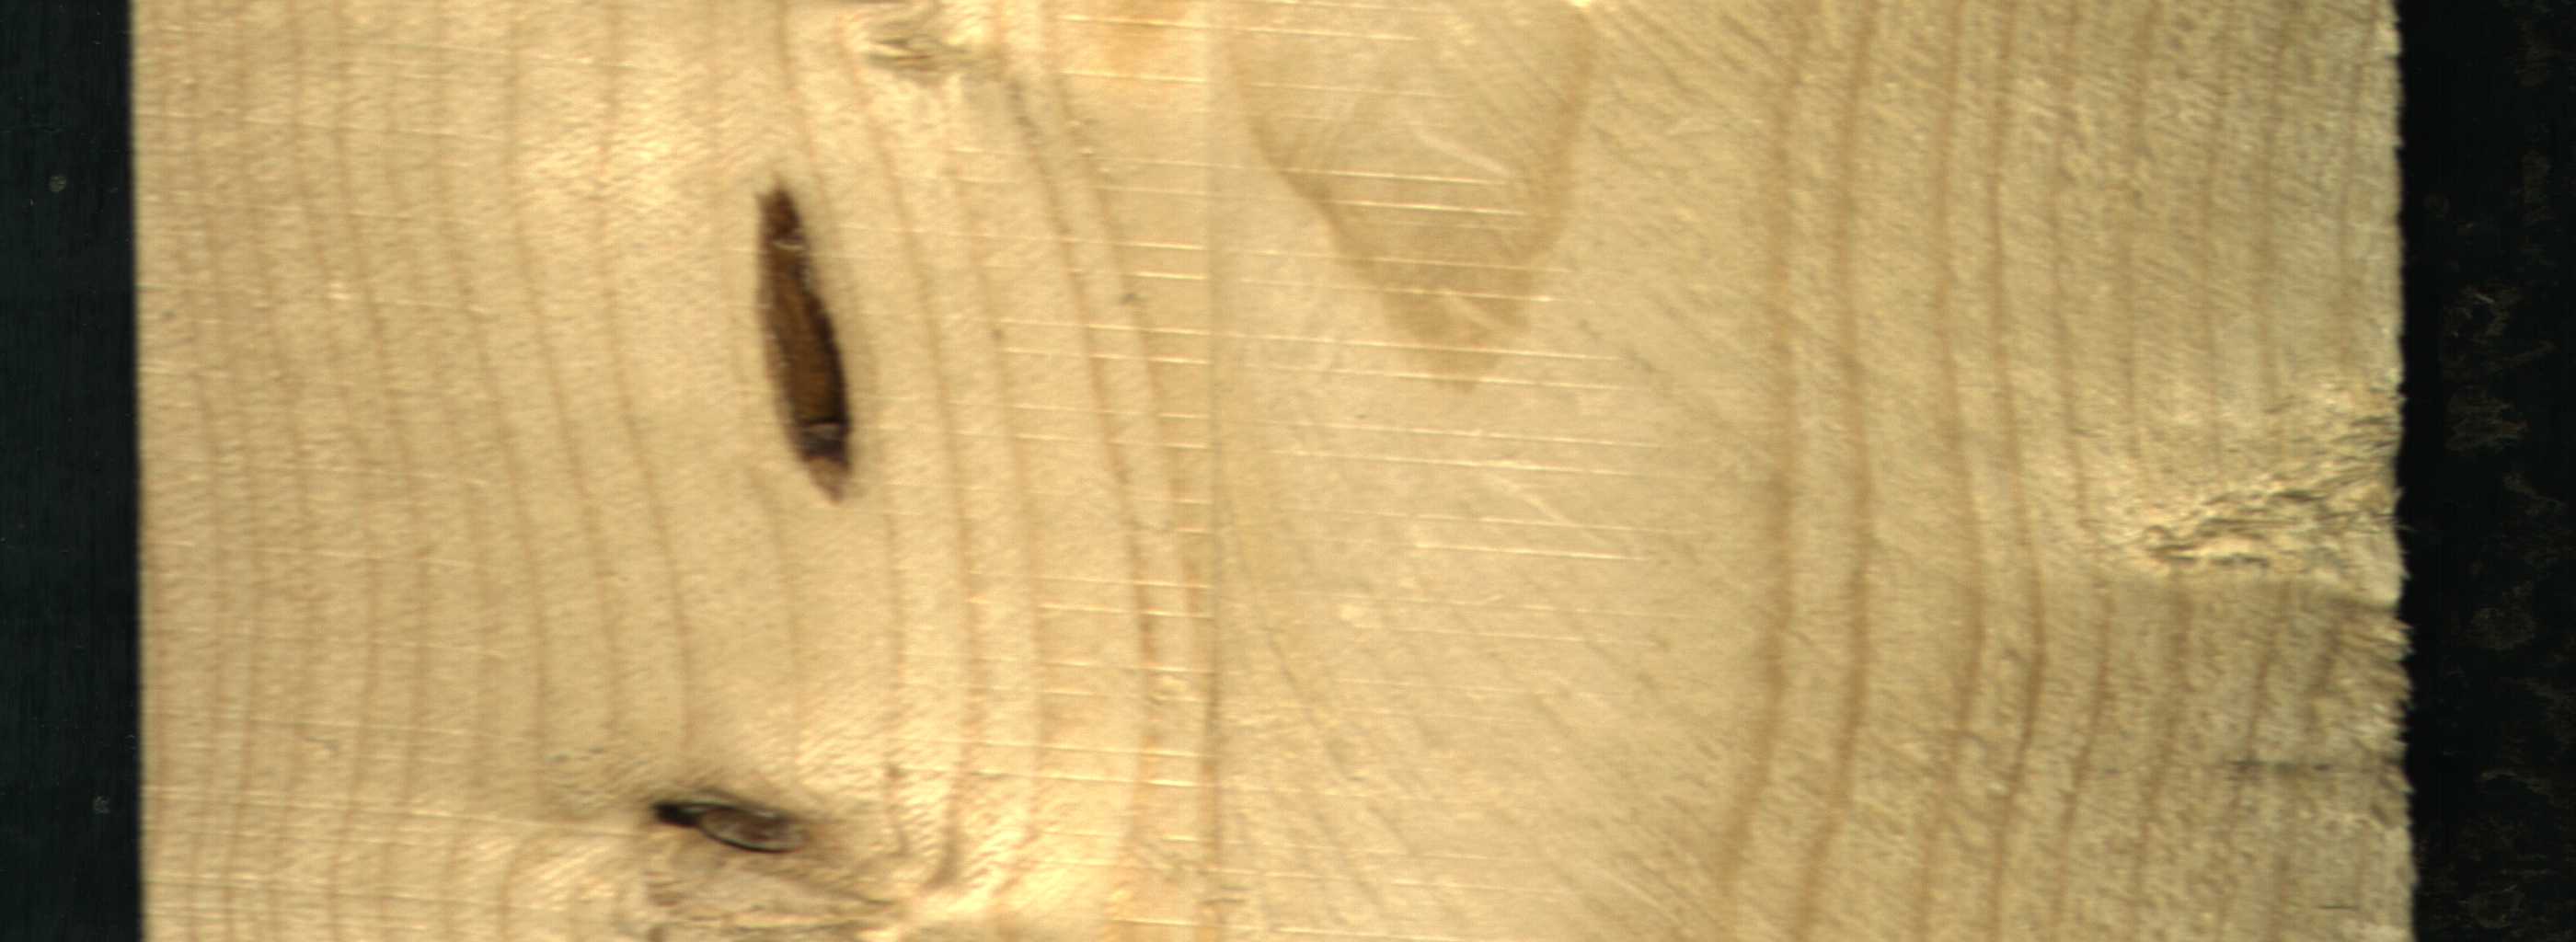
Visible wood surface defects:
resin
Dead_Knot